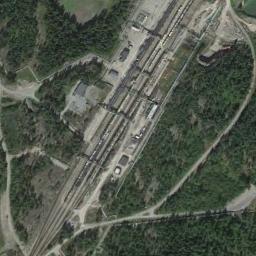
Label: railway_station